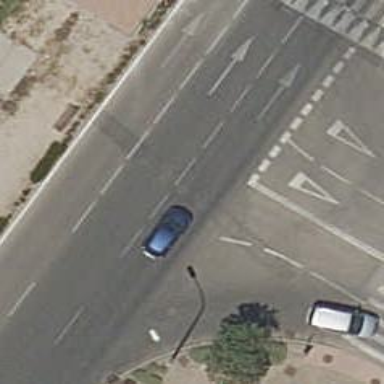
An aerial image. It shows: Primary highway with designated cycle lane.